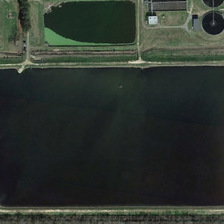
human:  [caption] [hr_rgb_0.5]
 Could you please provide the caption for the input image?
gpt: a small pond is near a large rectangular pond .

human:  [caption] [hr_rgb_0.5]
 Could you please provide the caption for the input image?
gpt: a small pond is near a large rectangular pond .

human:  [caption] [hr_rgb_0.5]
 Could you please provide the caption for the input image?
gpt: a small pond is near a large rectangular pond .

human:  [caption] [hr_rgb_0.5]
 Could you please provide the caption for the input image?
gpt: a small pond is near a large rectangular pond .

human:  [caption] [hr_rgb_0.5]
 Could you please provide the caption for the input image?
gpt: a small pond is near a large rectangular pond .